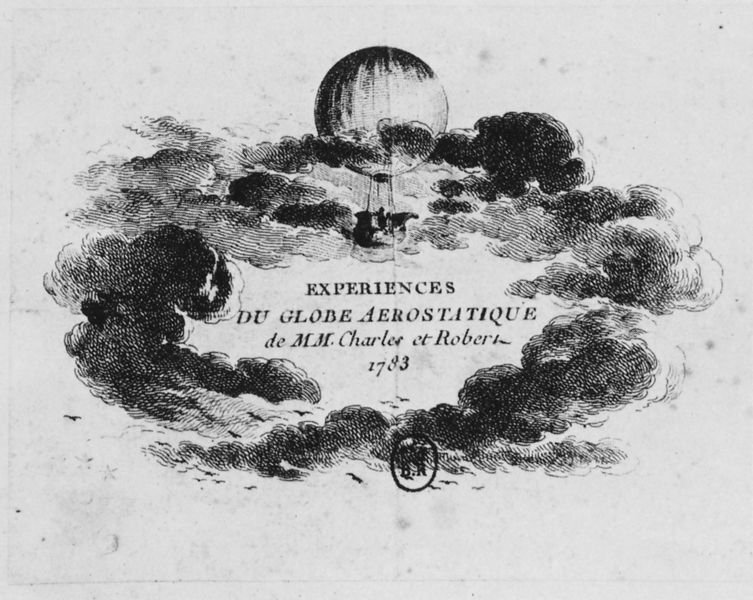
Titel: Eintrittskarte für die Aérostation
Schlagwörter: dunkel, himmel, wolken, schwarz, zeichnung, wolke, signatur, schnur, grafik, charles, druckgrafik, schraffur, stich, siegel, robert, stick, ballon, heissluftballon, luftfahrt, 1783, heissluft